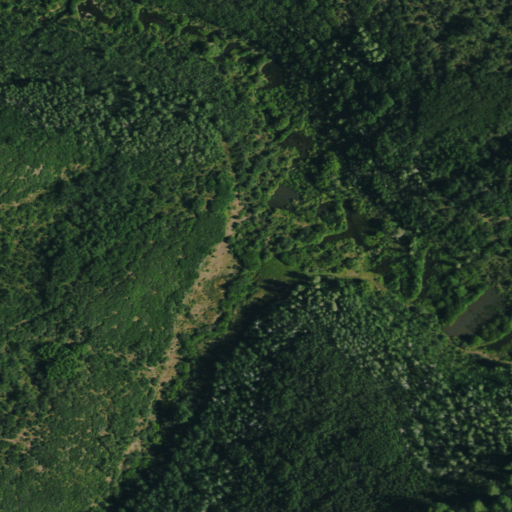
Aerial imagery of valley in Colorado named Bear Gulch containing deciduous forest and shrub